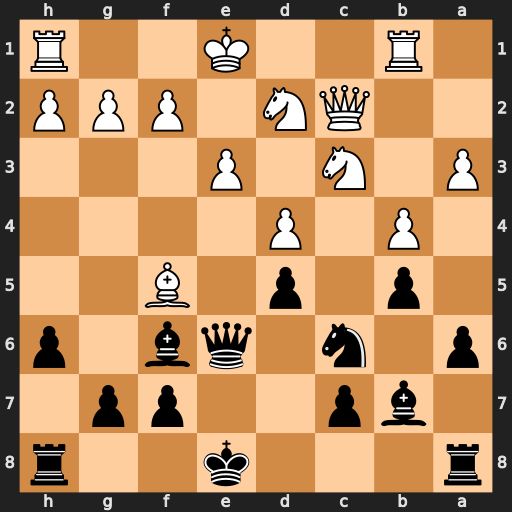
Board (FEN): r3k2r/1bp2pp1/p1n1qb1p/1p1p1B2/1P1P4/P1N1P3/2QN1PPP/1R2K2R
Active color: b
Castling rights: Kkq
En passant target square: -
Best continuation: Nxd4 Bxe6 Nxc2+